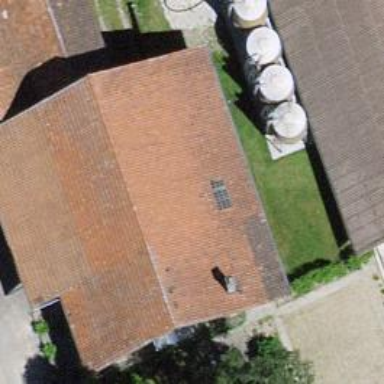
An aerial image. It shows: Farm building.